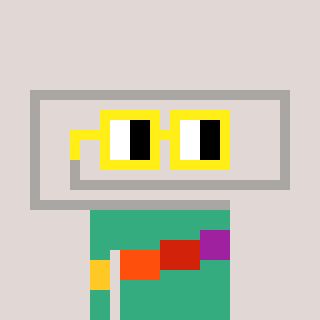
a pixel art character with square yellow glasses, a paperclip-shaped head and a teal-colored body on a warm background